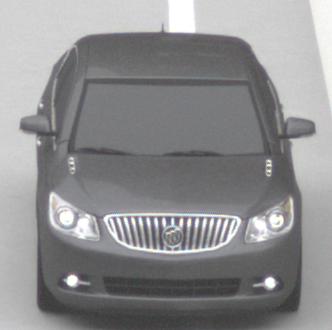
Make: Buick
Model: LaCrosse
Detailed model: Gen. 2
Model produced from: 2009
Model produced until: 2016
Doors: 4
Color: gray
Road condition: dry road
Daytime: morning or afternoon
Contrast: low contrast